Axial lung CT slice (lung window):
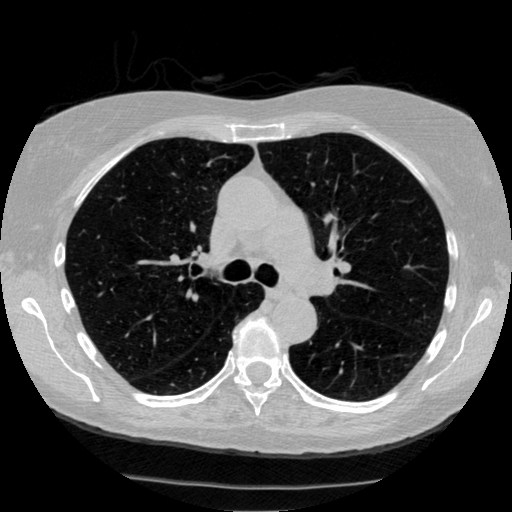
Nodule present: no